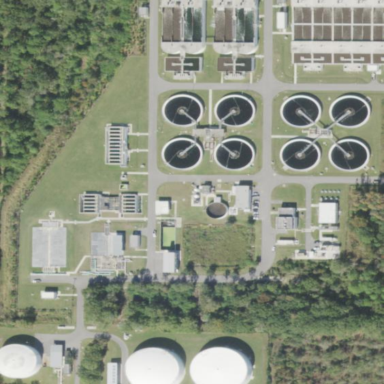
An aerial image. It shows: View of wastewater plant.